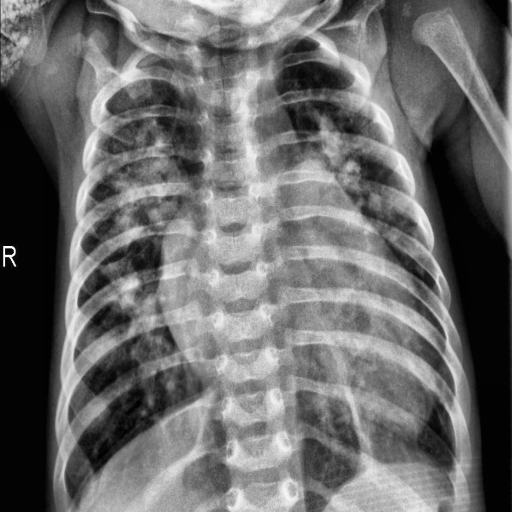
Finding: PNEUMONIA